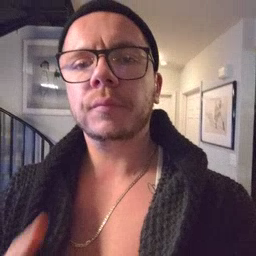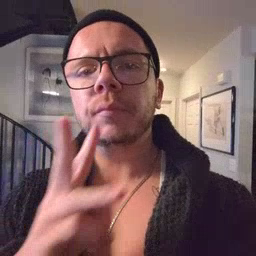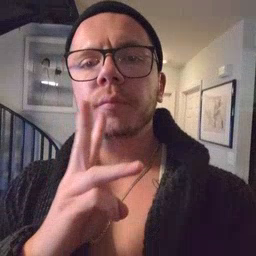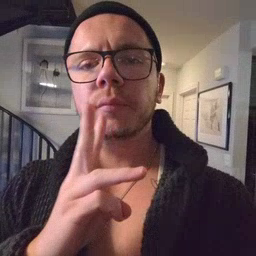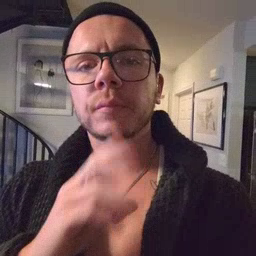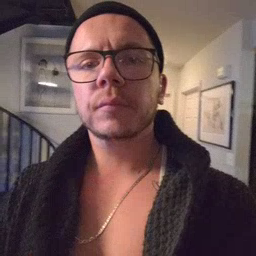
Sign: water